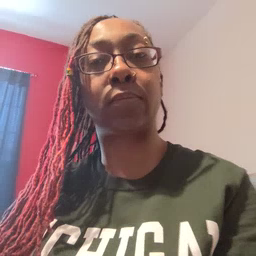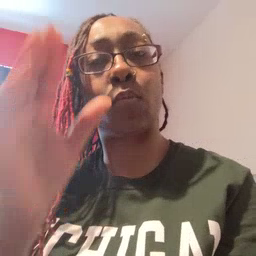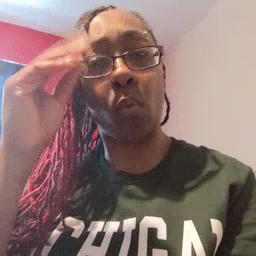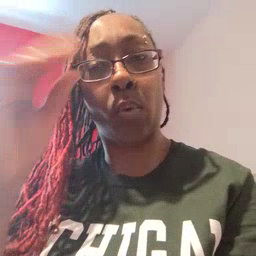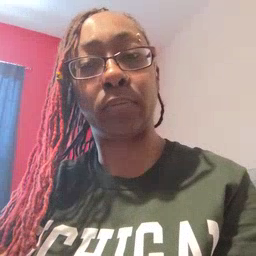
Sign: boy